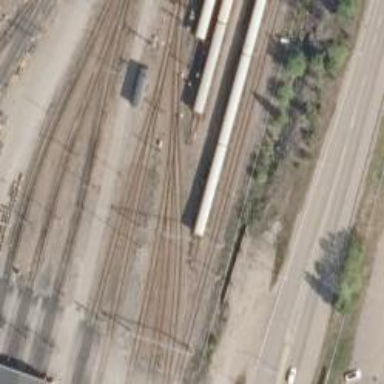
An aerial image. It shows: Railway signal.